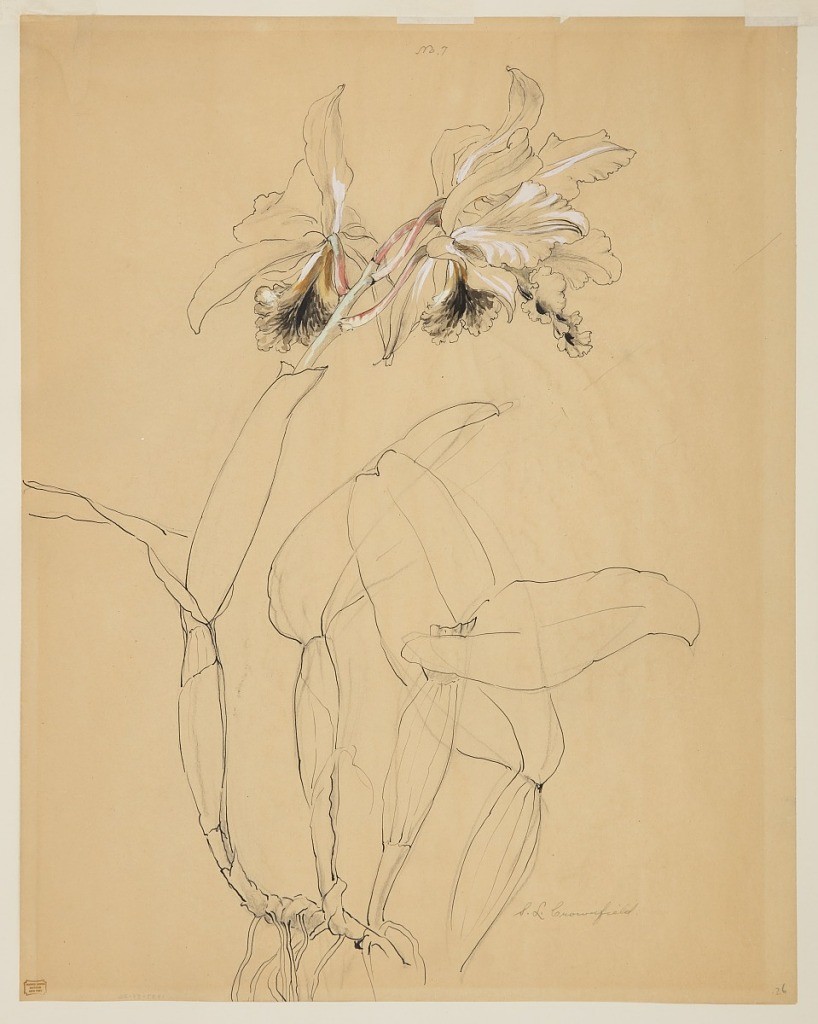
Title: Study of an Orchid
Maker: Sophia L. Crownfield, American, 1862–1929
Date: early 20th century
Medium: Pen and ink, brush and gouache, graphite on tracing paper
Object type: Drawing
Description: Vertical sheet depicting an orchid with two blossoms. The flowers are paritally colored with black, white, green and pink gouache.